Question: I want to declare in a protocol a 'class func', I intend to conform to this protocol from a class A, B and C.
B and C inherit from A.
Essentially I want to override this func in B and C while still providing an implementation in A.
So, I had to declare my protocol as follows:
'''
protocol MyManagedObjectCoolStuff {
static func entityName() -> String
}
'''
And then I have this in A:
'''
class A: NSManagedObject { }
class B: A { }
class C: A { }
extension A: MyManagedObjectCoolStuff {
static func entityName() -> String {
return "Animal"
}
}
extension B: MyManagedObjectCoolStuff {
override static func entityName() -> String {
return "Bat"
}
}
extension C: MyManagedObjectCoolStuff {
override static func entityName() -> String {
return "Cat"
}
}
'''
The problem here, is clear and Xcode confirms: "Class method overrides a 'final' class method".

How can I work around this? I cannot use 'class func' in the protocol... I'm not sure how to abstract this.
Thanks!
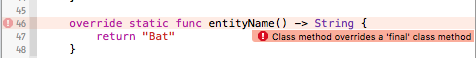
Answer: In a definition, 'static' is an alias for 'class final',
so it marks a type method (or property) which cannot be overridden
in subclasses.
Since you to override the method in subclasses,
all you have to do is to define the method as 'class' instead of 'static':
'''
extension A: MyManagedObjectCoolStuff {
class func entityName() -> String {
return "Animal"
}
}
extension B: MyManagedObjectCoolStuff {
override class func entityName() -> String {
return "Bat"
}
}
extension C: MyManagedObjectCoolStuff {
override class func entityName() -> String {
return "Cat"
}
}
'''
---
Alternatively one could use the fact that for a Core Data entity,
the class name is defined as '<ModuleName>.<EntityName>'
so that the entity name is the last component of the class name.
So you could define 'entityName()' as an
extension method of 'NSManagedObject' (the superclass of all Core Data
object classes) as in <URL>:
'''
extension NSManagedObject {
class func entityName() -> String {
let classString = NSStringFromClass(self)
// The entity is the last component of dot-separated class name:
let components = split(classString) { $0 == "." }
return components.last ?? classString
}
}
'''
and override it only where necessary:
'''
class A: NSManagedObject { }
class B: A { }
class C: A { }
extension C {
override class func entityName() -> String {
return "Cat"
}
}
println(A.entityName()) // A
println(B.entityName()) // B
println(C.entityName()) // Cat
'''